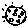
Label: moon